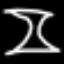
Label: hourglass